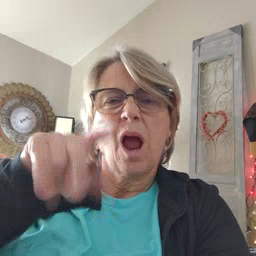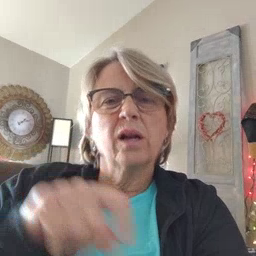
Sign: cut